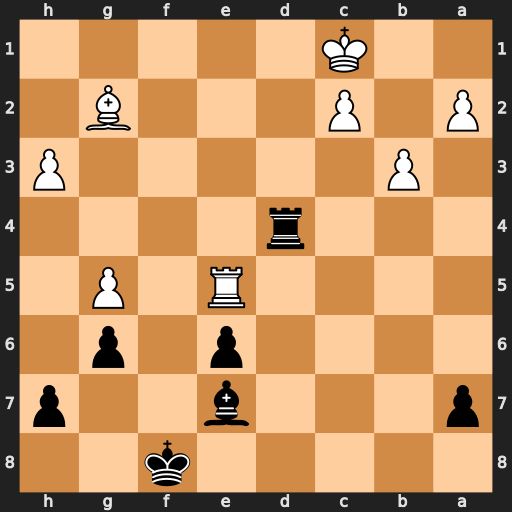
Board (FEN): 5k2/p3b2p/4p1p1/4R1P1/3r4/1P5P/P1P3B1/2K5
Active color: b
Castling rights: -
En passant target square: -
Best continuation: Ba3+ Kb1 Rd1#